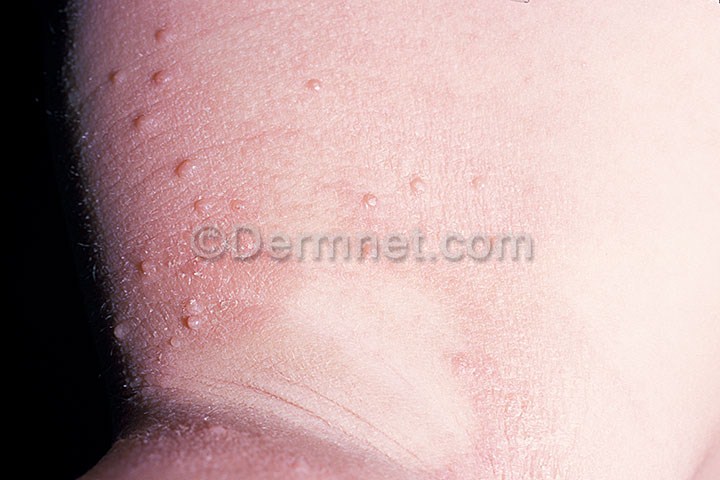
Disease: Warts Molluscum and other Viral Infections